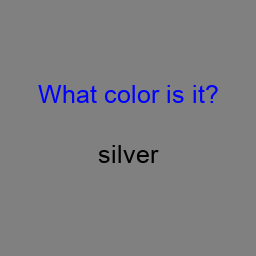
Color: black
Color name shown: silver
Background color: gray
Question text color: blue